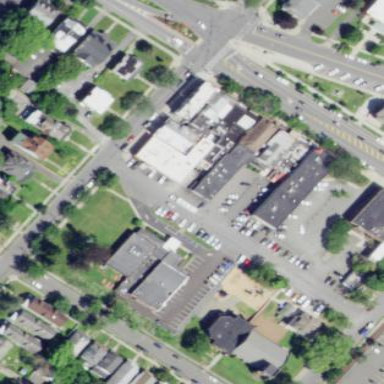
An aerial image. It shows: Retail area.